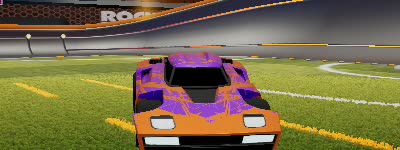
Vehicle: breakout